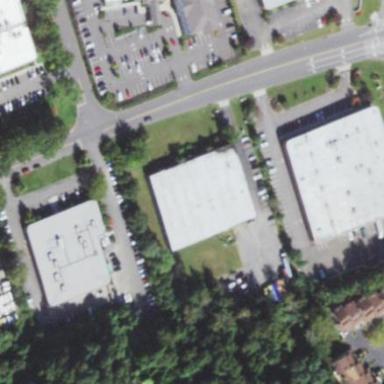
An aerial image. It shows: Commercial building.